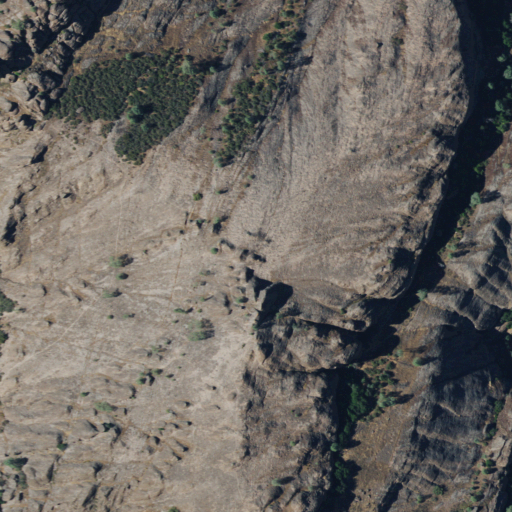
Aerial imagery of mountain in California named Balconies containing shrub and grassland